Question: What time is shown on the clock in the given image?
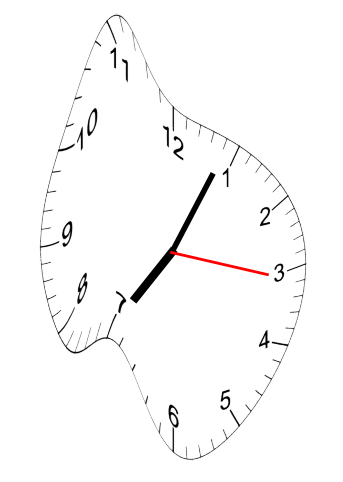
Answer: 07:04:16